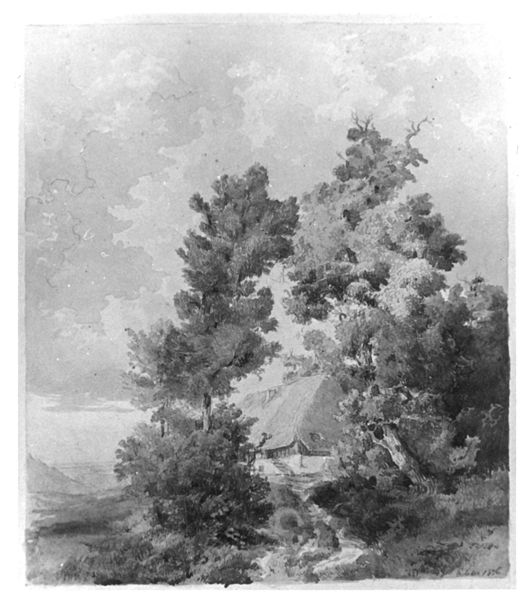
Titel: Strohgedecktes Bauernhaus zwischen zwei Bäumen
Künstler: Emil Lugo
Standort: Karlsruhe
Institution: Staatliche Kunsthalle Karlsruhe
Schlagwörter: baum, berg, blätter, dunkel, gemälde, gewitter, himmel, laub, meer, schatten, wasser, weiß, wolken, aquarell, bäume, fluss, grün, landschaft, sand, see, äste, fenster, grau, hell, holz, licht, schwarz, skizze, stroh, zeichnung, ausblick, blick, dach, gebäude, gras, haus, rasen, weg, wiese, wolke, hochformat, malerei, wand, architektur, rahmen, stein, niederlande, signatur, ast, bach, baumstamm, birken, feld, felder, ferne, horizont, hügel, mühle, natur, stamm, strauch, wind, busch, büsche, einsam, gebüsch, hütte, pfad, sonne, sträucher, wiesen, land, england, wald, anhöhe, bauern, kamin, schornstein, ruhig, sommer, papier, ruhe, rahmung, düster, studie, berge, dorf, grafik, graphik, wasserfarbe, alm, bauernhof, hof, rauh, idylle, schlot, romantik, ostsee, sturm, stämme, treppe, unwetter, allein, menschenleer, bauer, tor, foto, versteckt, laviert, tusche, wasserfarben, reeddach, reetdach, strohdach, heide, kohle, windig, zweig, idyll, idyllisch, lichtung, druck, schwarz weiss, radierung, stich, aquatinta, bleistift, entwurf, idealismus, rue, öffnung, bewachsen, verwischt, walmdach, karg, reise, blattwerk, bauernhaus, wildnis, gaube, baüme, kate, nordsee, eichen, weich, grautöne, sträcuher, akribisch, umrahmt, karf, federzeichnung, norddeutschland, gouache, tuschezeichnung, hausdach, genau, lavieren, durchsicht, quarell, baum bäume, schwarzwald, naum, böume, reet, ried, einsiedelei, geheim, verhangen, hinauf, aufwärts, umgeben, gebaäude, englan, ländliche szene, holzstamm, hüttte, 18. jahrhundert, sw, 1700, fenstrer, 18, haus landschaft, schullandheim, wefg, picturesque, innerbildliche rahmung, ruhug, jais, strohdachhaus